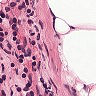
Metastatic tissue present: no